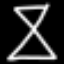
Label: hourglass